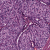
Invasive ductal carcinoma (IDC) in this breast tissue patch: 1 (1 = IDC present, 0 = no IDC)